Question: ### The Explanation
I'm implementing my first attempt at the Javascript facade design pattern and I'm having a little difficulty. Essentially my goal is to create a central controller with which I can add multiple graphs to, each with their own unique settings, and each with the ability to modify each other's settings via communication with the central controller. The issue is that after I set up the controller and add to it two bar graphs with their default settings, when I inspect the objects both before and after the 'width()' and 'height()' functions are called, the values appear as changed.
### The Question

I would expect that the first time you would call 'console.log(cont.list());' it would tell me that 'your-bar' has a 'width' of 300 and a 'height' of 100. Of course, the next line 'bar2.width(500).height(200);' should change those settings (and it does), but 'console.log()'?
### The Code
'''
ge = (function() {
var ge = {
version: '1.0'
};
ge.controller = function(_controller) {
if(_controller === undefined)
_controller = {};
var _graphs = {};
_controller.addGraph = function(graph) {
_graphs[graph.name] = graph;
};
return {
add: function(graph) {
_controller.addGraph(graph);
return this;
},
list: function() {
return _graphs;
}
};
};
ge.verticalBarGraph = function(_graph) {
_graph.width = function(width) {
_graph.width = width;
return this;
};
_graph.height = function(height) {
_graph.height = height;
return this;
};
return _graph;
};
return ge;
})();
var cont = ge.controller({
name: "dat-controller"
});
var bar1 = ge.verticalBarGraph({
name: "my-bar",
width: 100,
height: 200
});
var bar2 = ge.verticalBarGraph({
name: "your-bar",
width: 300,
height: 100
});
cont.add(bar1).add(bar2);
console.log(cont.list());
bar2.width(500).height(200);
console.log(cont.list());
'''
### The Resources
- <URL>
### The Greater Question
Am I even on the right track? I suppose such answers get dogmatic and any reply would be purely conjecture. However I want to know, given my previous explanation, am I doing this the right way the first time? I'm about to spend the next few weeks expanding this code base to thousands of lines of code and I want to make sure I'm creating a system which is private (or as private as Javascript can possibly be) but also allows all the graphs to talk to each other. In other words, when the data of one of them changes, the rest should react accordingly. I'm getting my inspiration from the <URL>, but I'm dissatisfied with being forced to hack my graphs to fit the established visual style I need to inevitably meet.
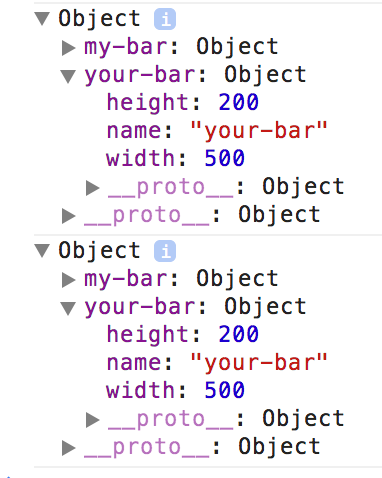
Answer: If you replace your
'''
console.log(cont.list());
'''
with
'''
console.log(JSON.stringify(cont.list()));
'''
you will see that the width and height are not set until the second call. The way your are inspecting the console log above must be showing you the current value of the logged object... whereas serializing the object using JSON.stringify will take a snapshot of what it was at that point.
As far as the other question goes, I'd suggest that perhaps you'd be better off forking from DC.JS and changing what you don't like about the style. The DC.JS approach to mixins seems to work nicely and you shouldn't need to completely reinvent the structure of the code.